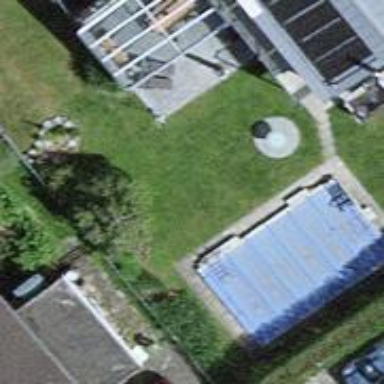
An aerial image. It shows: Swimming pool located in leisure land.